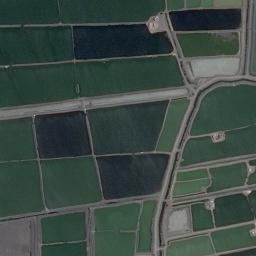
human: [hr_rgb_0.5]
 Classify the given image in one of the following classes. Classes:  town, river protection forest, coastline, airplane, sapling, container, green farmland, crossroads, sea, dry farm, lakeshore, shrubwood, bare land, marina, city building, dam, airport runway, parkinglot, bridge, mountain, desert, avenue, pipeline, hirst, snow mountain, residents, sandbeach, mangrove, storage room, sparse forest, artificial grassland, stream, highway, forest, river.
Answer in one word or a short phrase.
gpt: green farmland